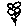
Label: flower